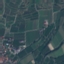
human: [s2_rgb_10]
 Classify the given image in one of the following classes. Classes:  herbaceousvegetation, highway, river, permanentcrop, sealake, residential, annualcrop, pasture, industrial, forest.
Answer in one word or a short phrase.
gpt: PermanentCrop